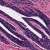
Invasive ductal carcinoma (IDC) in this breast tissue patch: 0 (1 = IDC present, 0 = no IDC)